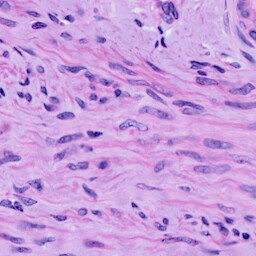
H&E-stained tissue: Cervix